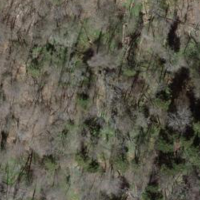
EUNIS habitat code: 41
Species observed at this site:
Sanicula europaea